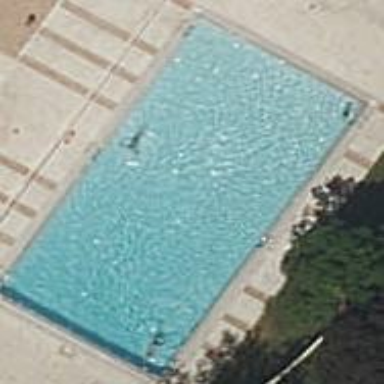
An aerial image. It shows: Swimming pool located in leisure land.